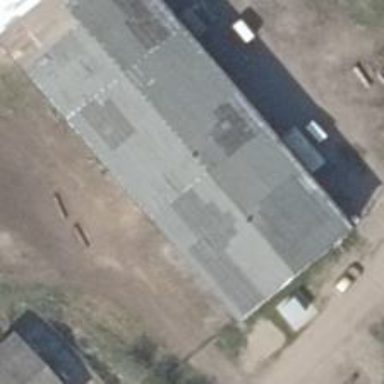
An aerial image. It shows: Gabled grey roof on farm auxiliary building. The roof is oriented along the length of the structure.